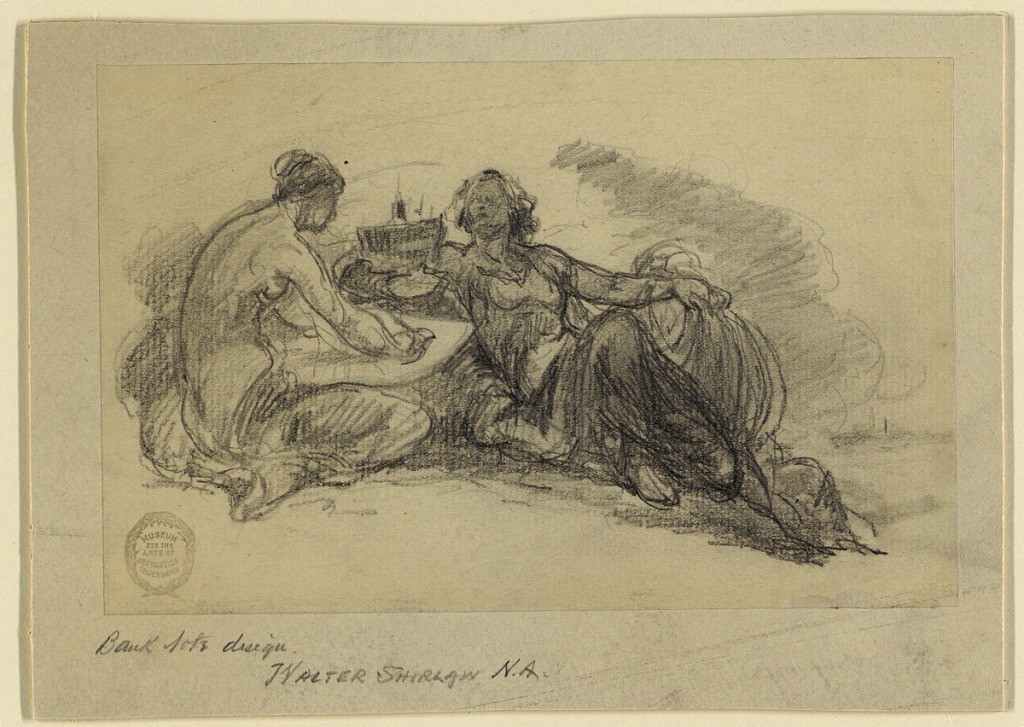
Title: Bank Note Design: Commerce
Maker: Walter Shirlaw, American, b. Scotland, 1838–1909
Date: ca. 1895
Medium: Graphite on cream wove paper
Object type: Drawing
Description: A group of two seated women. The left one is shown in profile from the right rear, turned toward the right and writing in a book. The other is shown from the front holding something indistinct in her right arm.